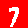
Digit: 7